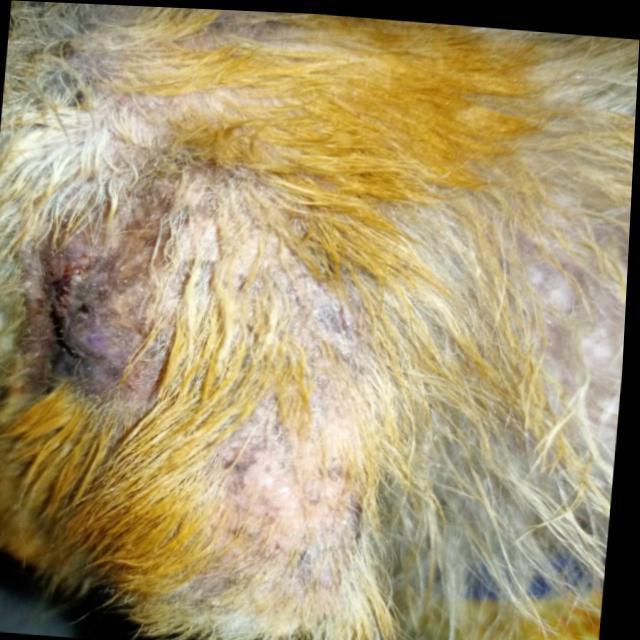
Canine demodicosis (Demodex mange) — caused by Demodex canis mites. Presents with alopecia, follicular papules, pustules, and comedones. Often localized on face and forelimbs.